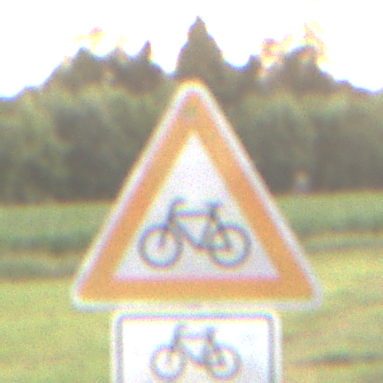
Verkehrszeichen: RadverkehrRechts
Zusatzzeichen unten: RichtungsangabeDurchPfeile9
Umgebung: Outdoor, Nature
Tageszeit: SunriseSunset
Wetter: Clear
Licht: Natural
Jahreszeit: NotSpecified
Kontrast: LowContrast